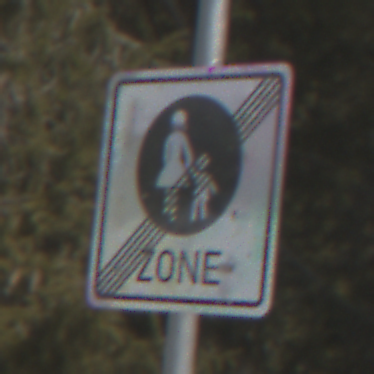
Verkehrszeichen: EndeFussgaengerzone
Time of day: Midday
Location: Outdoor (Nature)
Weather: PartlyCloudy
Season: NotSpecified
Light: Natural